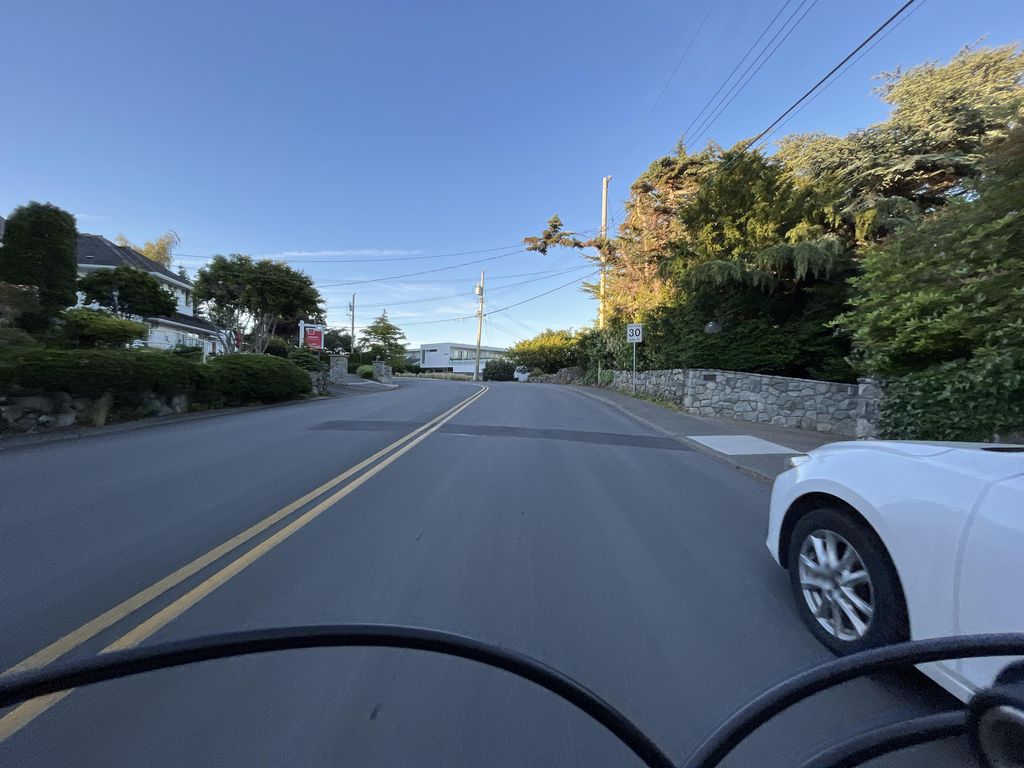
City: victoria